Interaction volume radius: 5 \u00c5
Interaction volume height: 10 \u00c5
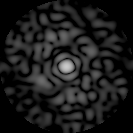
Disorder parameter: 0.84